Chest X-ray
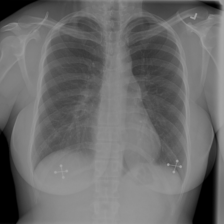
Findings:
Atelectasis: negative
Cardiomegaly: negative
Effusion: negative
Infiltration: negative
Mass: negative
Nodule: negative
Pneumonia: negative
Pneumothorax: negative
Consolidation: negative
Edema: negative
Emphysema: negative
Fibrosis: negative
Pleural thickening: negative
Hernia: negative